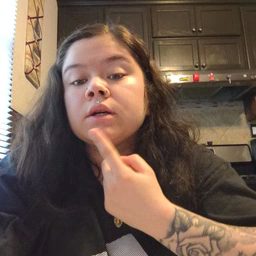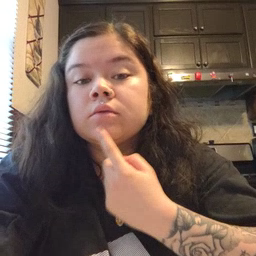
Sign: chin